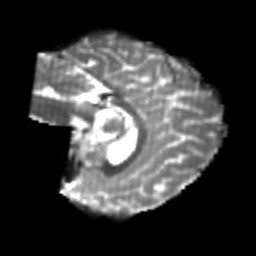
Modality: T2w
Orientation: sagittal
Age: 26
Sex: female
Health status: healthy
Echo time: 0.074 s